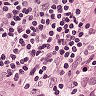
Metastatic tissue present: yes